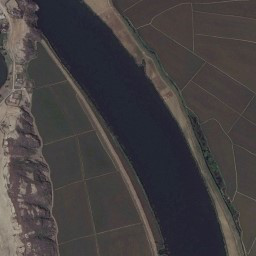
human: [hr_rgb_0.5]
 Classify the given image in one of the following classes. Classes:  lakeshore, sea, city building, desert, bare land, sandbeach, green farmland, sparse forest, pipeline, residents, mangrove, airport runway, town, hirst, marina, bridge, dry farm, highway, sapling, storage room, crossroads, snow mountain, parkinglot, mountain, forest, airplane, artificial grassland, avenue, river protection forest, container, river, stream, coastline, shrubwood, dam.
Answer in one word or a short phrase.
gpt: river